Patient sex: M
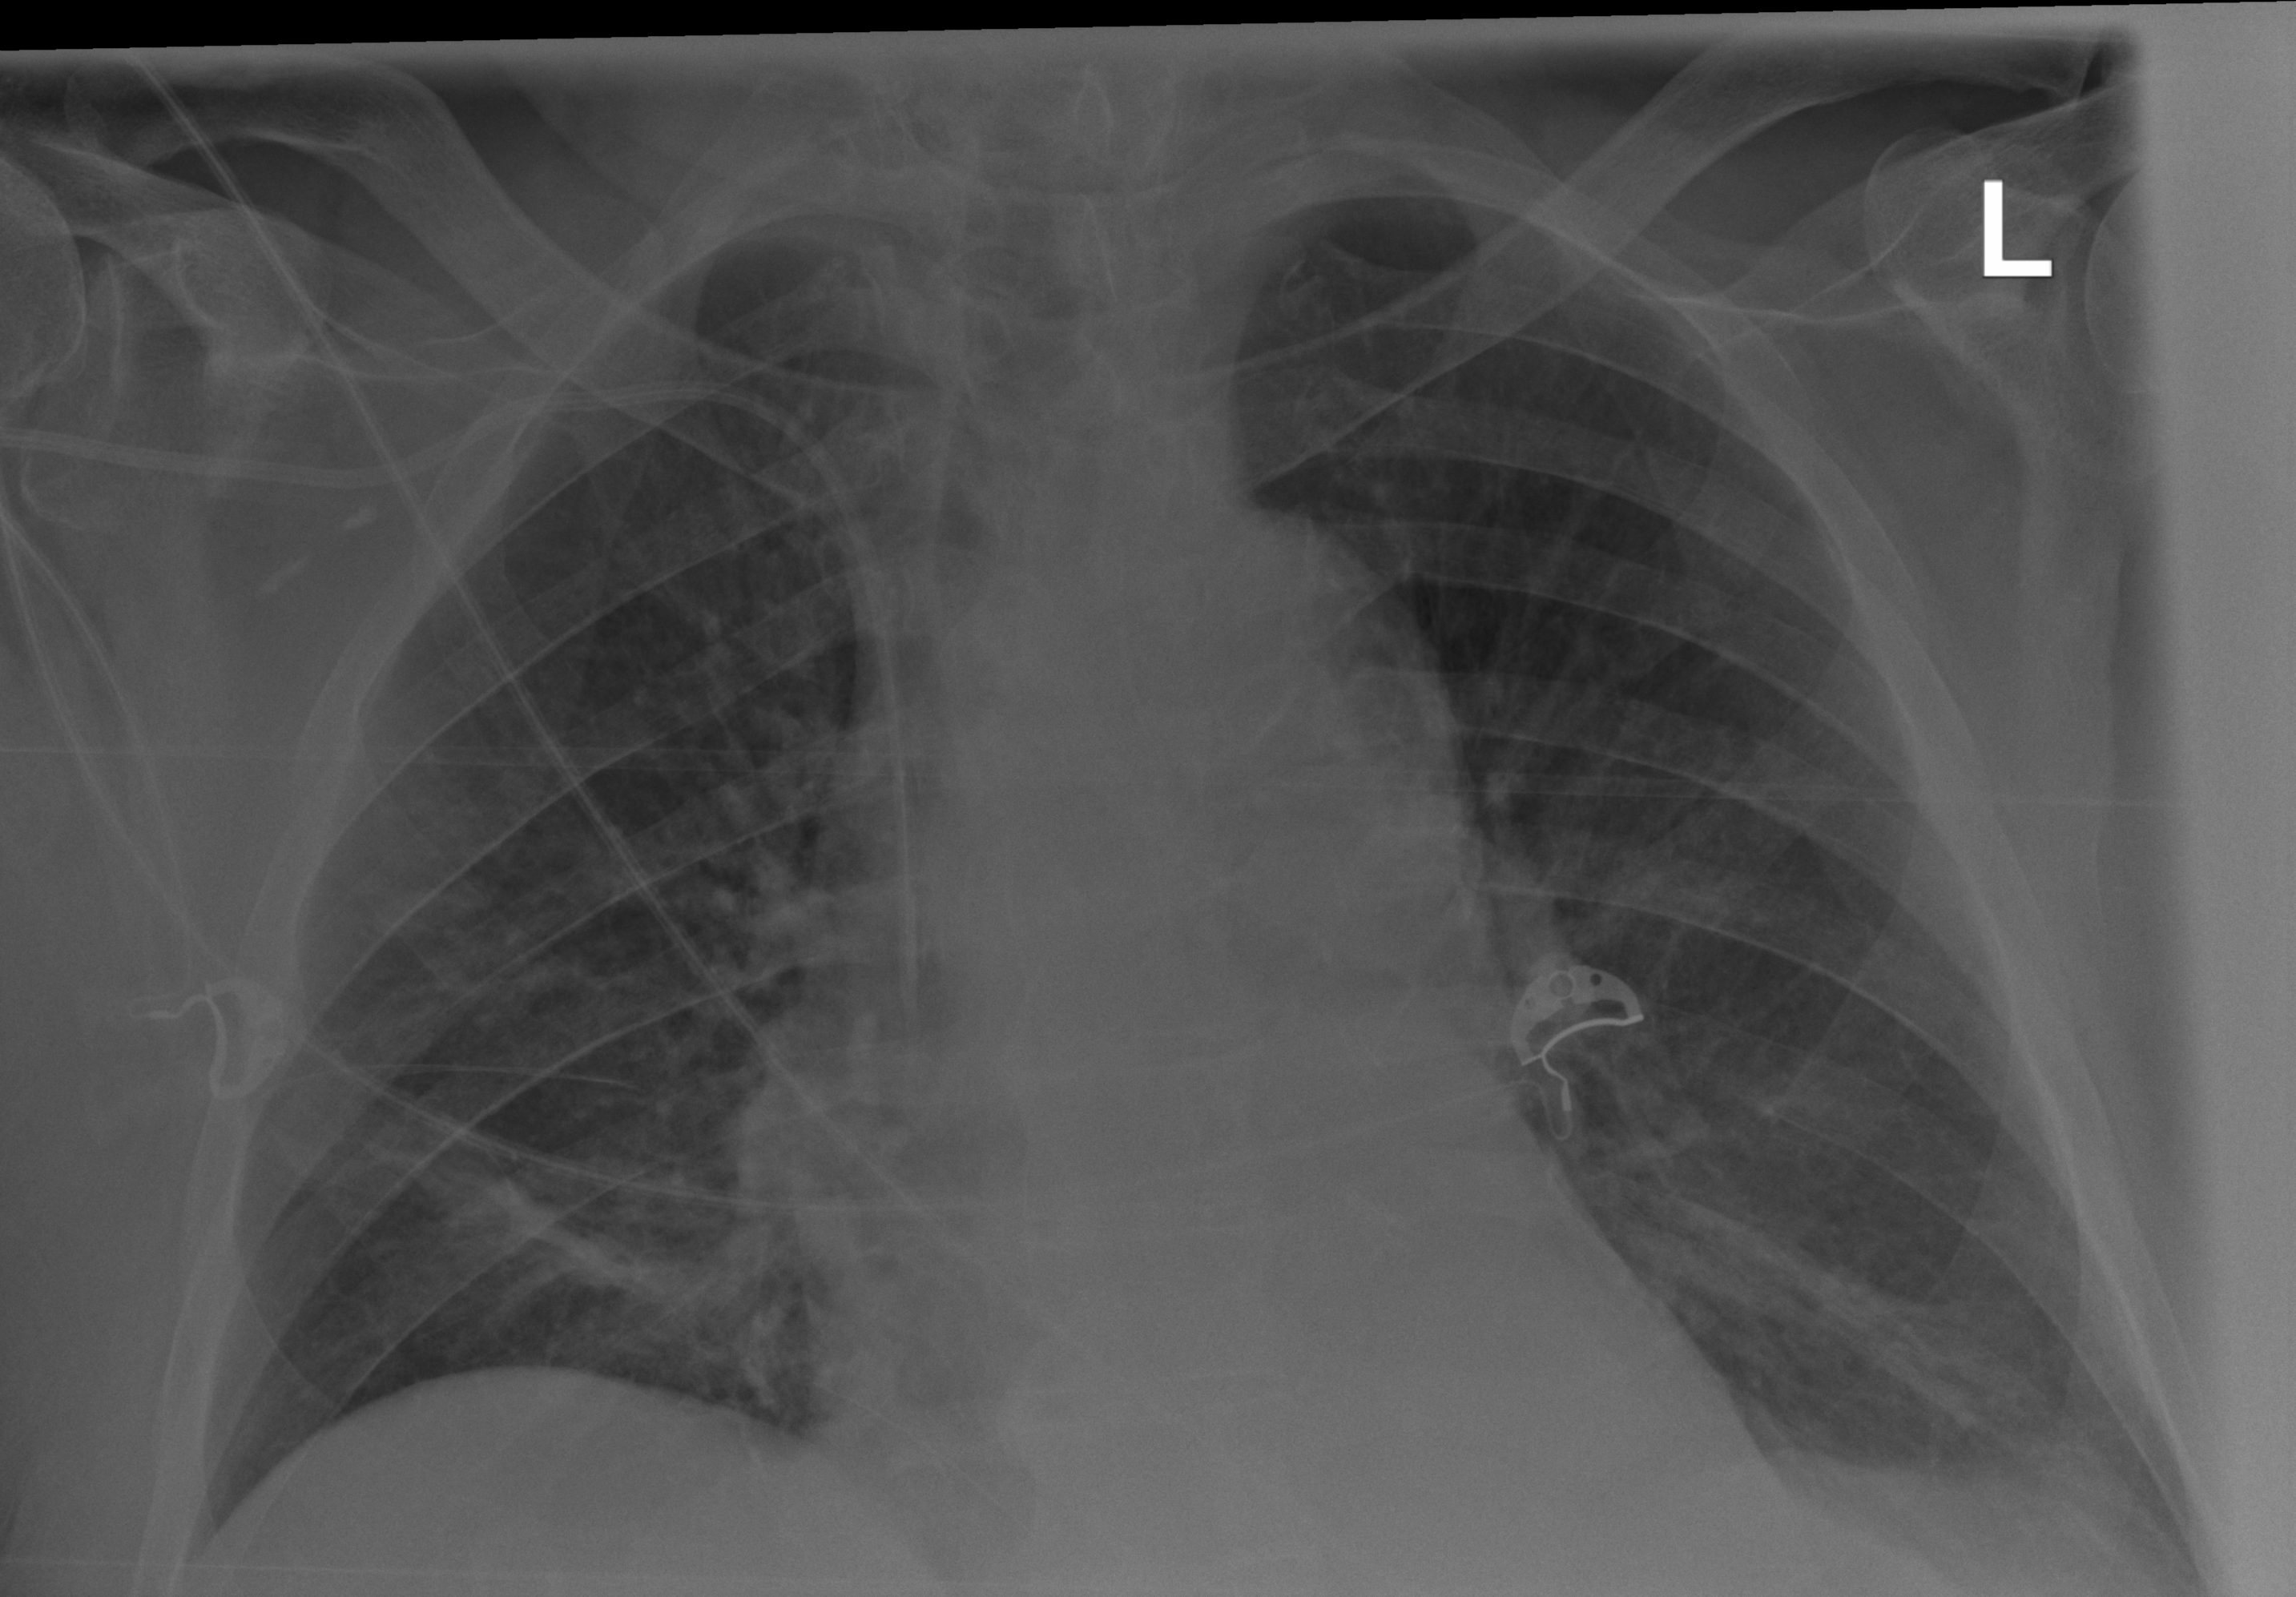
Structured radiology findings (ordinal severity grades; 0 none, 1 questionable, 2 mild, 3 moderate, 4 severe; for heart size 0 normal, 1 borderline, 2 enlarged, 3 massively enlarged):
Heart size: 0
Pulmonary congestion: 0
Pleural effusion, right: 0
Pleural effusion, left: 0
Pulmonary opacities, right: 0
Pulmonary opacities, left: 0
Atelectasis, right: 2
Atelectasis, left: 2